Question: I have two classes: 'AbstractMailingDirections' and 'DirectionLoad'. Both have a copy constructor as follows:
'''
public AbstractMailingDirections(AbstractMailingDirections toCopy) {
this.message = toCopy.message;
this.defaultDirection = new DirectionLoad(toCopy.defaultDirection);
for (final DirectionLoad dls : toCopy.directionLoads) {
this.directionLoads.add(new DirectionLoad(dls));
}
}
'''
and
'''
public DirectionLoad(DirectionLoad toCopy) {
this.direction = toCopy.direction;
this.transportationContract = toCopy.transportationContract;
this.pickUpTime = toCopy.pickUpTime;
this.acceptanceTime = toCopy.acceptanceTime;
this.acceptanceLocation = toCopy.acceptanceLocation;
this.information = toCopy.information;
}
'''
Now when I call the 'MailingDirections' copy constructor (which is just 'super(toCopy)') I sometimes don't get fields of the 'defaultDirection' copied. Or not all of them. And using a Eclipse debugger is even stranger:

here I have clicked on the 'AbstractMailingDirections' to be copied. See how 'defaultDirection.acceptanceTime' is 17:00 in the 'toString' print but shows up 'null' in the field listing. If I click the defaultDirection, it's 'toString' print will show the 'acceptanceTime' field as 'null'.
This is driving me nuts. Any ideas what could be causing this?
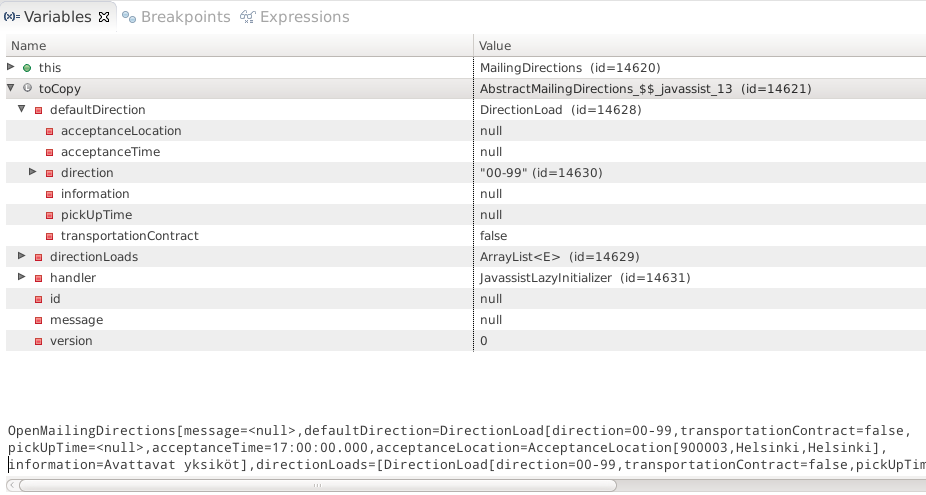
Answer: Are these Hibernate entities (or JPA or similar)? In that case accessing the fields might brake the lazy loading magic & accessing it through getters might fix it.